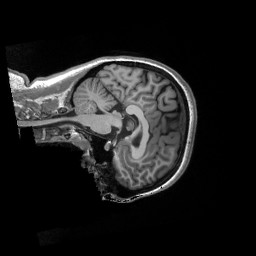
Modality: T1w
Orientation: sagittal
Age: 26